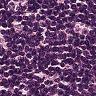
Metastatic tissue present: no